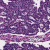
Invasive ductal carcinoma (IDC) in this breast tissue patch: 1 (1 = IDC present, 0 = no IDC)